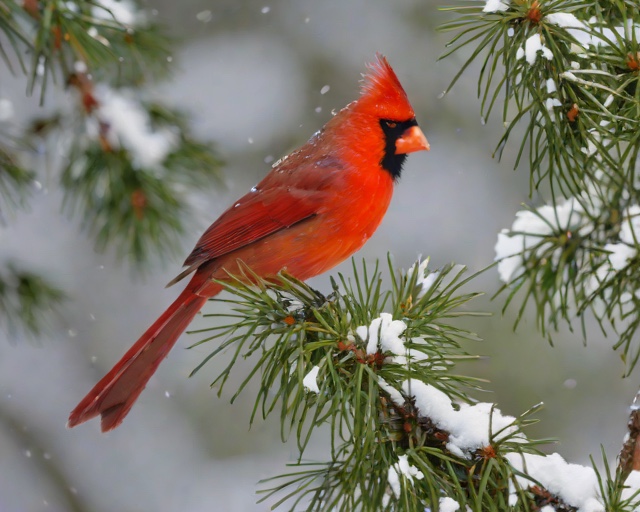
Category: Winter